122
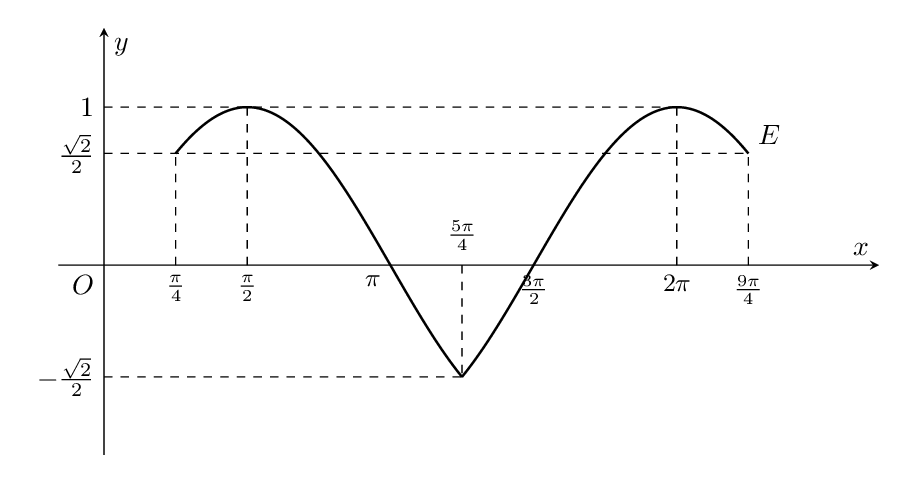
【解答】
1